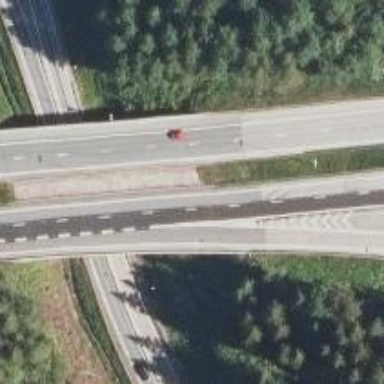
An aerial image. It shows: Motorway junction.